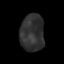
Tissue: lung
Cell type: Others
Senescence score: 0.1588
Nuclear area (px): 870
Mean DAPI intensity: 48.848